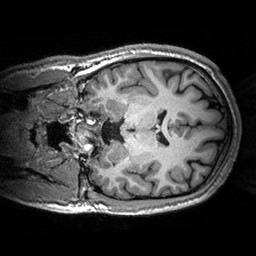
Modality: T1w
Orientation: coronal
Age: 25
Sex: male
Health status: healthy
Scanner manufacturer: siemens
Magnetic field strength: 3 T
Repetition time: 2.53 s
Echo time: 0.00288 s